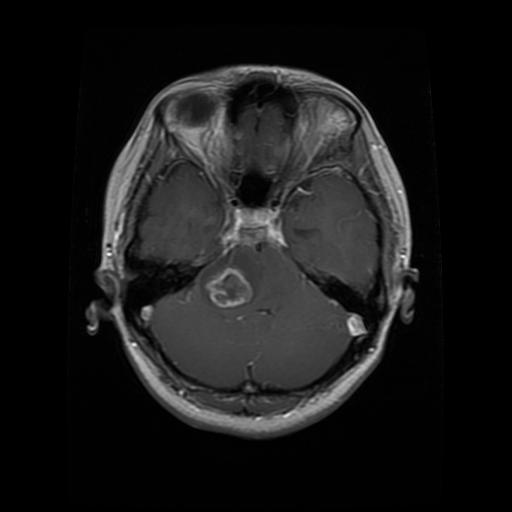
Label: glioma